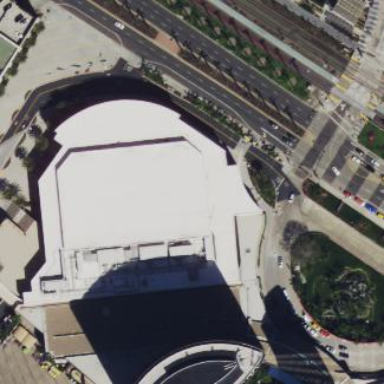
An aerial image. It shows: Conference center building.